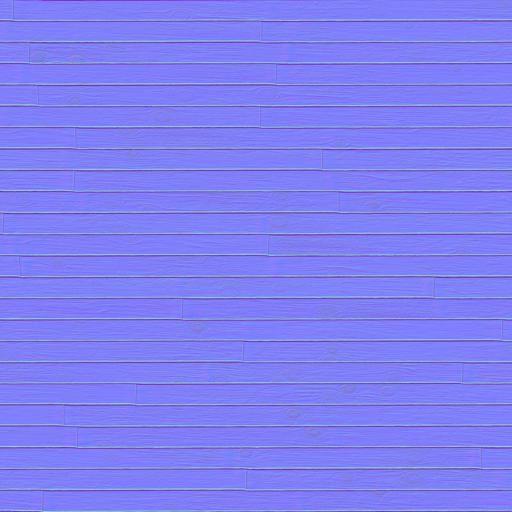
planks